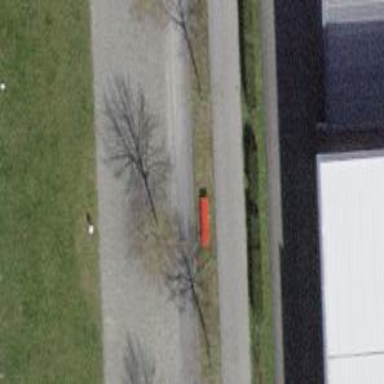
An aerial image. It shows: Red bench.